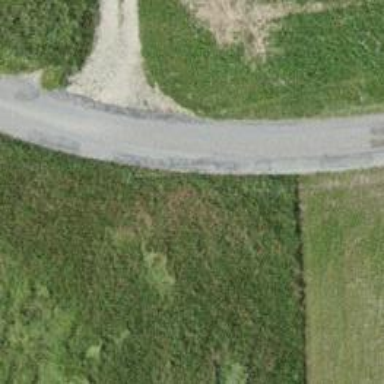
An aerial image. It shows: Unclassified road with asphalt surface.